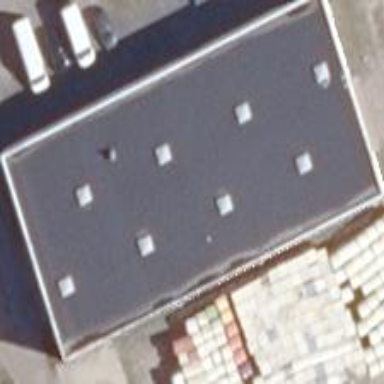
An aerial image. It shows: Industrial building.